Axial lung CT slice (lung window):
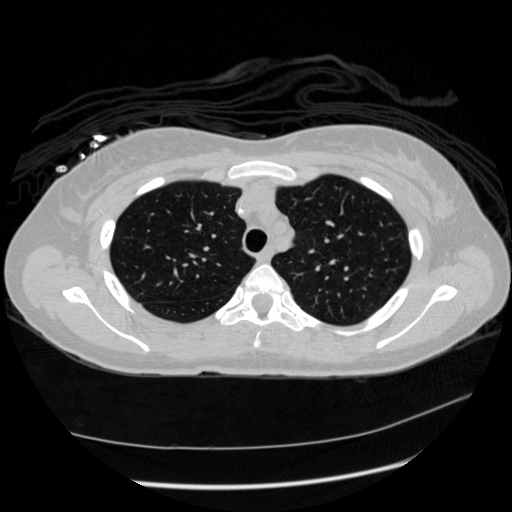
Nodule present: no